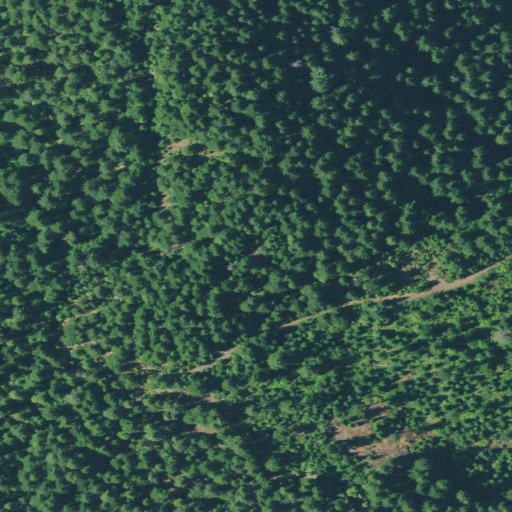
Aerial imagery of mountain in Oregon named Buster Butte containing evergreen forest and shrub